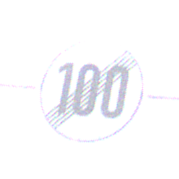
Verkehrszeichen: EndeGeschwindigkeit100
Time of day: Midday
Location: Outdoor (Suburban)
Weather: Overcast
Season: NotSpecified
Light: Natural